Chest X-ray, PA view. Patient: 46 years old, sex M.
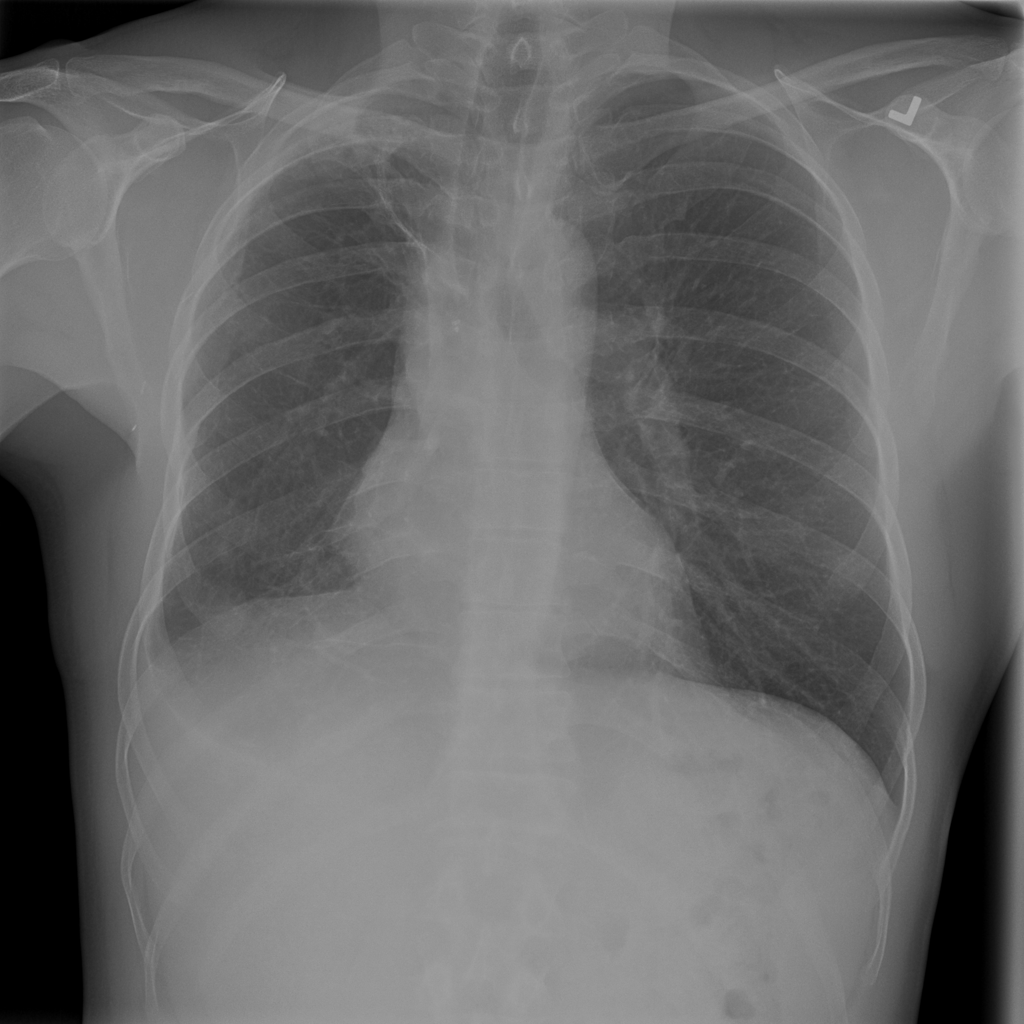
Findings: Infiltration, Mass